Current action and preconditions to check: trajectory_clear

Your task: For each precondition in the list above, predict whether it will hold at this action.

Consider the current scene as observed from the mobile robot's camera, and analyze the predicted future states of all dynamic agents (e.g., people, animals, vehicles, or any moving entities) within the NEXT SECOND.

IMPORTANT: Only answer "very likely" if you are absolutely certain—based on strong, clear evidence—that a dynamic agent will violate the precondition in the predicted future state. Do NOT answer "very likely" for unlikely, ambiguous, or low-probability risks.

Ask yourself for each precondition: Is there a high probability, with clear and convincing evidence, that the predicted future states of any dynamic agent will interfere with the predicted future state of the currently executing action within the NEXT SECOND, causing that precondition to fail?

Assess the risk level based on these predictions. Use "likely" or "very likely" if motions create a clear risk of interference.

Use "neutral" or "improbable" if agents are nearby but their predicted paths are clearly diverging or non-conflicting.

Failure Risk Categories: "very improbable", "improbable", "neutral", "likely", "very likely"

Answer Format: Output ONLY the probability_of_failure value from these categories: "very improbable", "improbable", "neutral", "likely", "very likely"

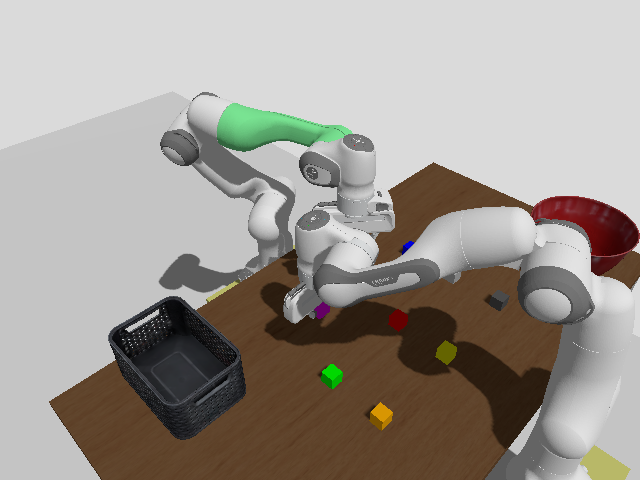

Answer: likely